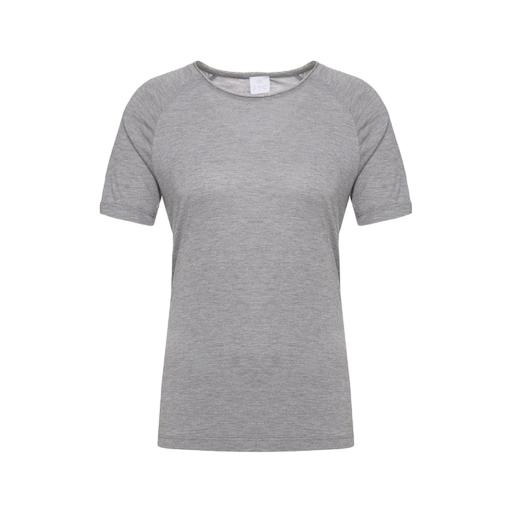
mid t-shirt, short-sleeve top, shortsleeved t-shirt, white background